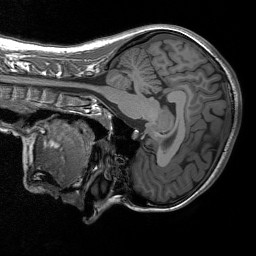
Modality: T1w
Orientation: sagittal
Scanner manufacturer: siemens
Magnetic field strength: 3 T
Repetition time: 1.76 s
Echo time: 0.0022 s